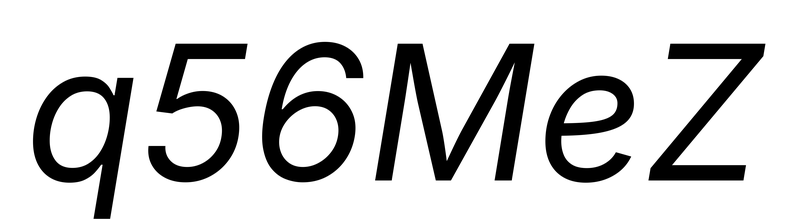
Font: Inter-Italic_Italic